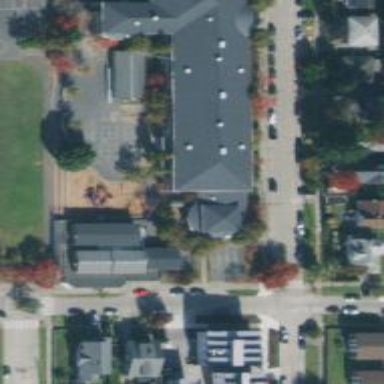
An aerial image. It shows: Kindergarten.